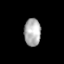
Tissue: lung
Cell type: Myeloid cells
Senescence score: 0.2234
Nuclear area (px): 452
Mean DAPI intensity: 174.719